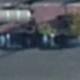
Vehicle type: Car